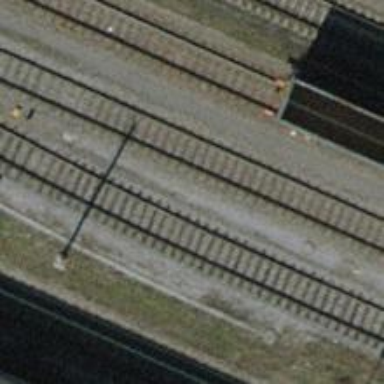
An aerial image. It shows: Railway siding with one electrified track and contact line.